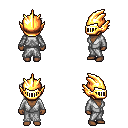
a pixel art fantasy rpg character, female body template, human, dark skin, white robe, metal pants, gray pixie cut hairstyle, gold helm, four views (front, back, left, right), 2x2 character sprite sheet, small pixel art, hard edges, no anti-aliasing